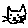
Label: cat